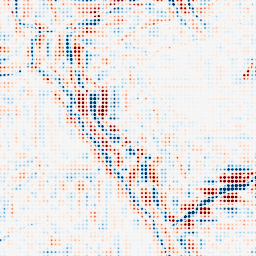
Category: wavelet
Decomposition family: wavelet_reverse_biorthogonal
Decomposition parameters: wavelet: rbio4.4
level: 4
Upsampling method: sinc_hamming
Upsampling parameters: scale: 8
kernel_size: 4
Upsampling scale: 8